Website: walmart
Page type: billing-address
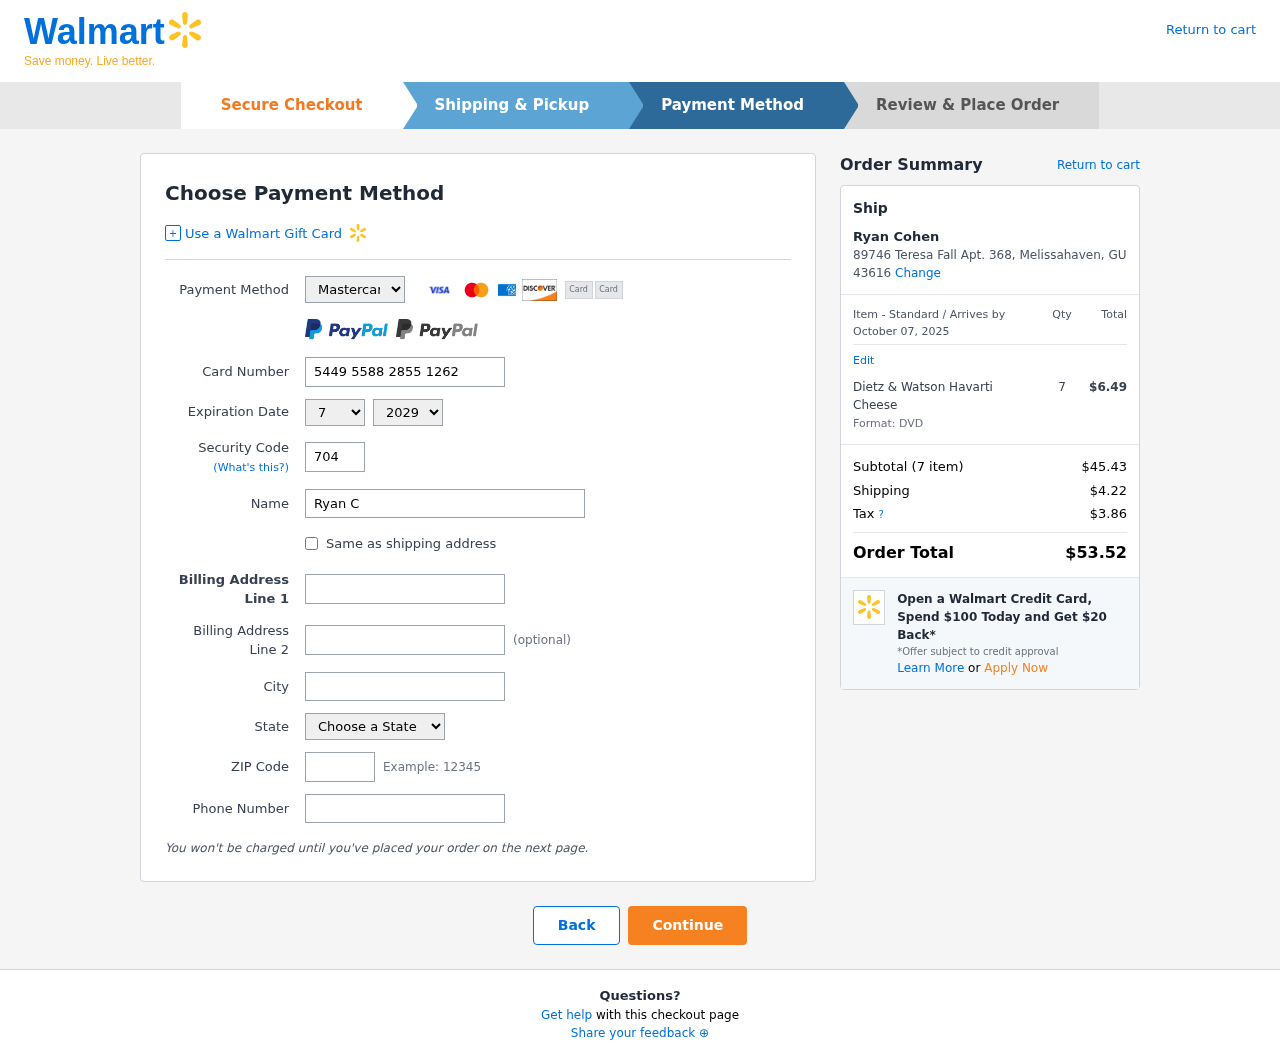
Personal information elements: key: PII_CARD_CVV
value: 704
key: PII_CARD_EXPIRY_MONTH
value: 07
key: PII_CARD_EXPIRY_YEAR
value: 29
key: PII_CARD_NUMBER
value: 5449 5588 2855 1262
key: PII_CARD_TYPE
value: Mastercard
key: PII_CITY
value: Melissahaven
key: PII_CITY_STATE_ZIP
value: Melissahaven, GU 43616
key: PII_FULLNAME
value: Ryan Cohen
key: PII_PHONE
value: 5918475241
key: PII_POSTCODE
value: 43616
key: PII_STATE
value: GU
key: PII_STREET
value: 89746 Teresa Fall Apt. 368
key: PII_FULLNAME2
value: Ryan Cohen
Product elements: key: PRODUCT1_NAME
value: Dietz & Watson Havarti Cheese
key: PRODUCT1_PRICE
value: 6.49
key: PRODUCT1_QUANTITY
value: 7
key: PRODUCT1_DESC
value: Format: DVD
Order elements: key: ORDER_DELIVERY_DATE
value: October 07, 2025
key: ORDER_NUM_ITEMS
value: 7
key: ORDER_SUBTOTAL
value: $45.43
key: ORDER_SHIPPING_COST
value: $4.22
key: ORDER_TAX
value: $3.86
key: ORDER_TOTAL
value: $53.52